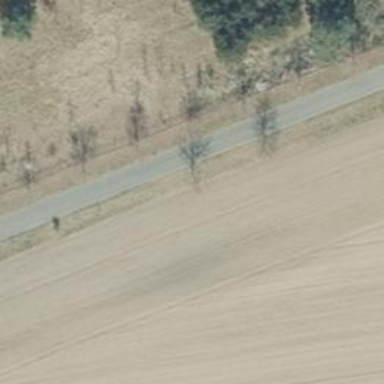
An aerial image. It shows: Avenue lined with deciduous broadleaved trees.